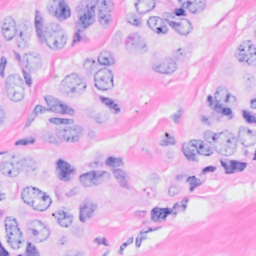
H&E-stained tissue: Breast